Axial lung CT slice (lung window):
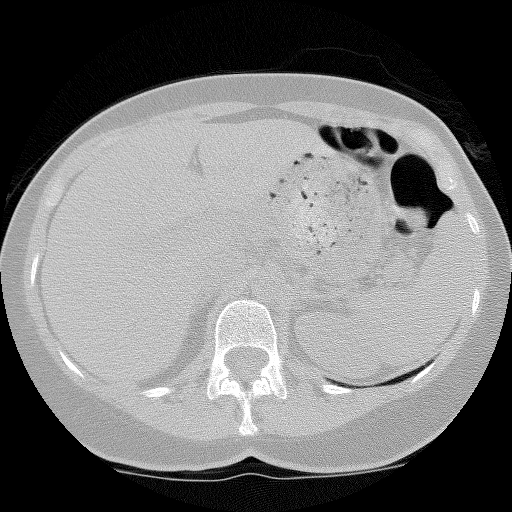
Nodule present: no